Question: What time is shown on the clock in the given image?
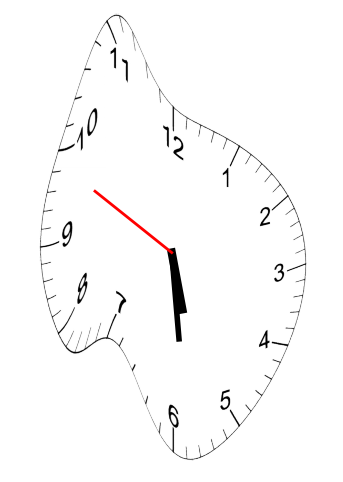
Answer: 05:28:49